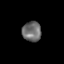
Tissue: skin
Cell type: Epithelial cells
Senescence score: 0.2749
Nuclear area (px): 374
Mean DAPI intensity: 108.005